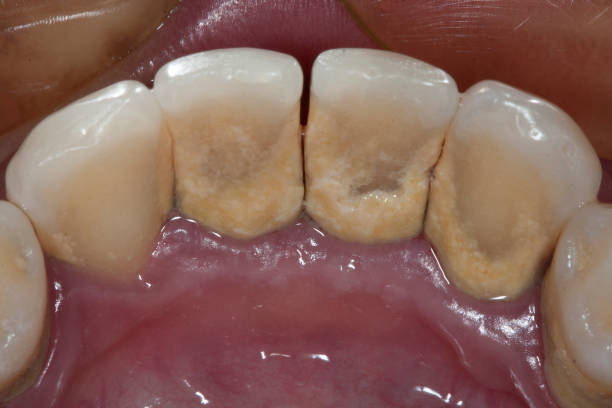
Condition: Calculus